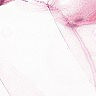
Metastatic tissue present: no